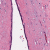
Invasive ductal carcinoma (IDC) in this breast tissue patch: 0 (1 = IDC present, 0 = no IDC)